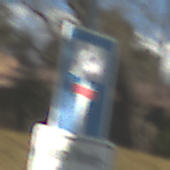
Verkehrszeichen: SackgasseFussgaengerDurchlaessig
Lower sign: HinweisGeaenderteVorfahrtVerkehrsfuehrungVerkehrsregelung3
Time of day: MorningAfternoon
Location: Outdoor (Nature)
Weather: PartlyCloudy
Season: NotSpecified
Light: Natural